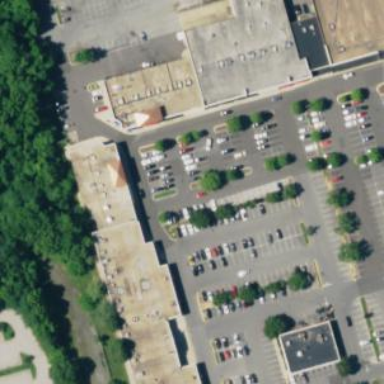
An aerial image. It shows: Post office.